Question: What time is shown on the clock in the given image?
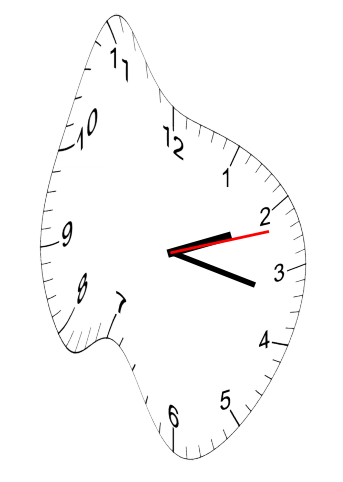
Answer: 02:17:12